Interaction volume radius: 10 \u00c5
Interaction volume height: 25 \u00c5
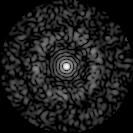
Disorder parameter: 0.8093